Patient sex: M
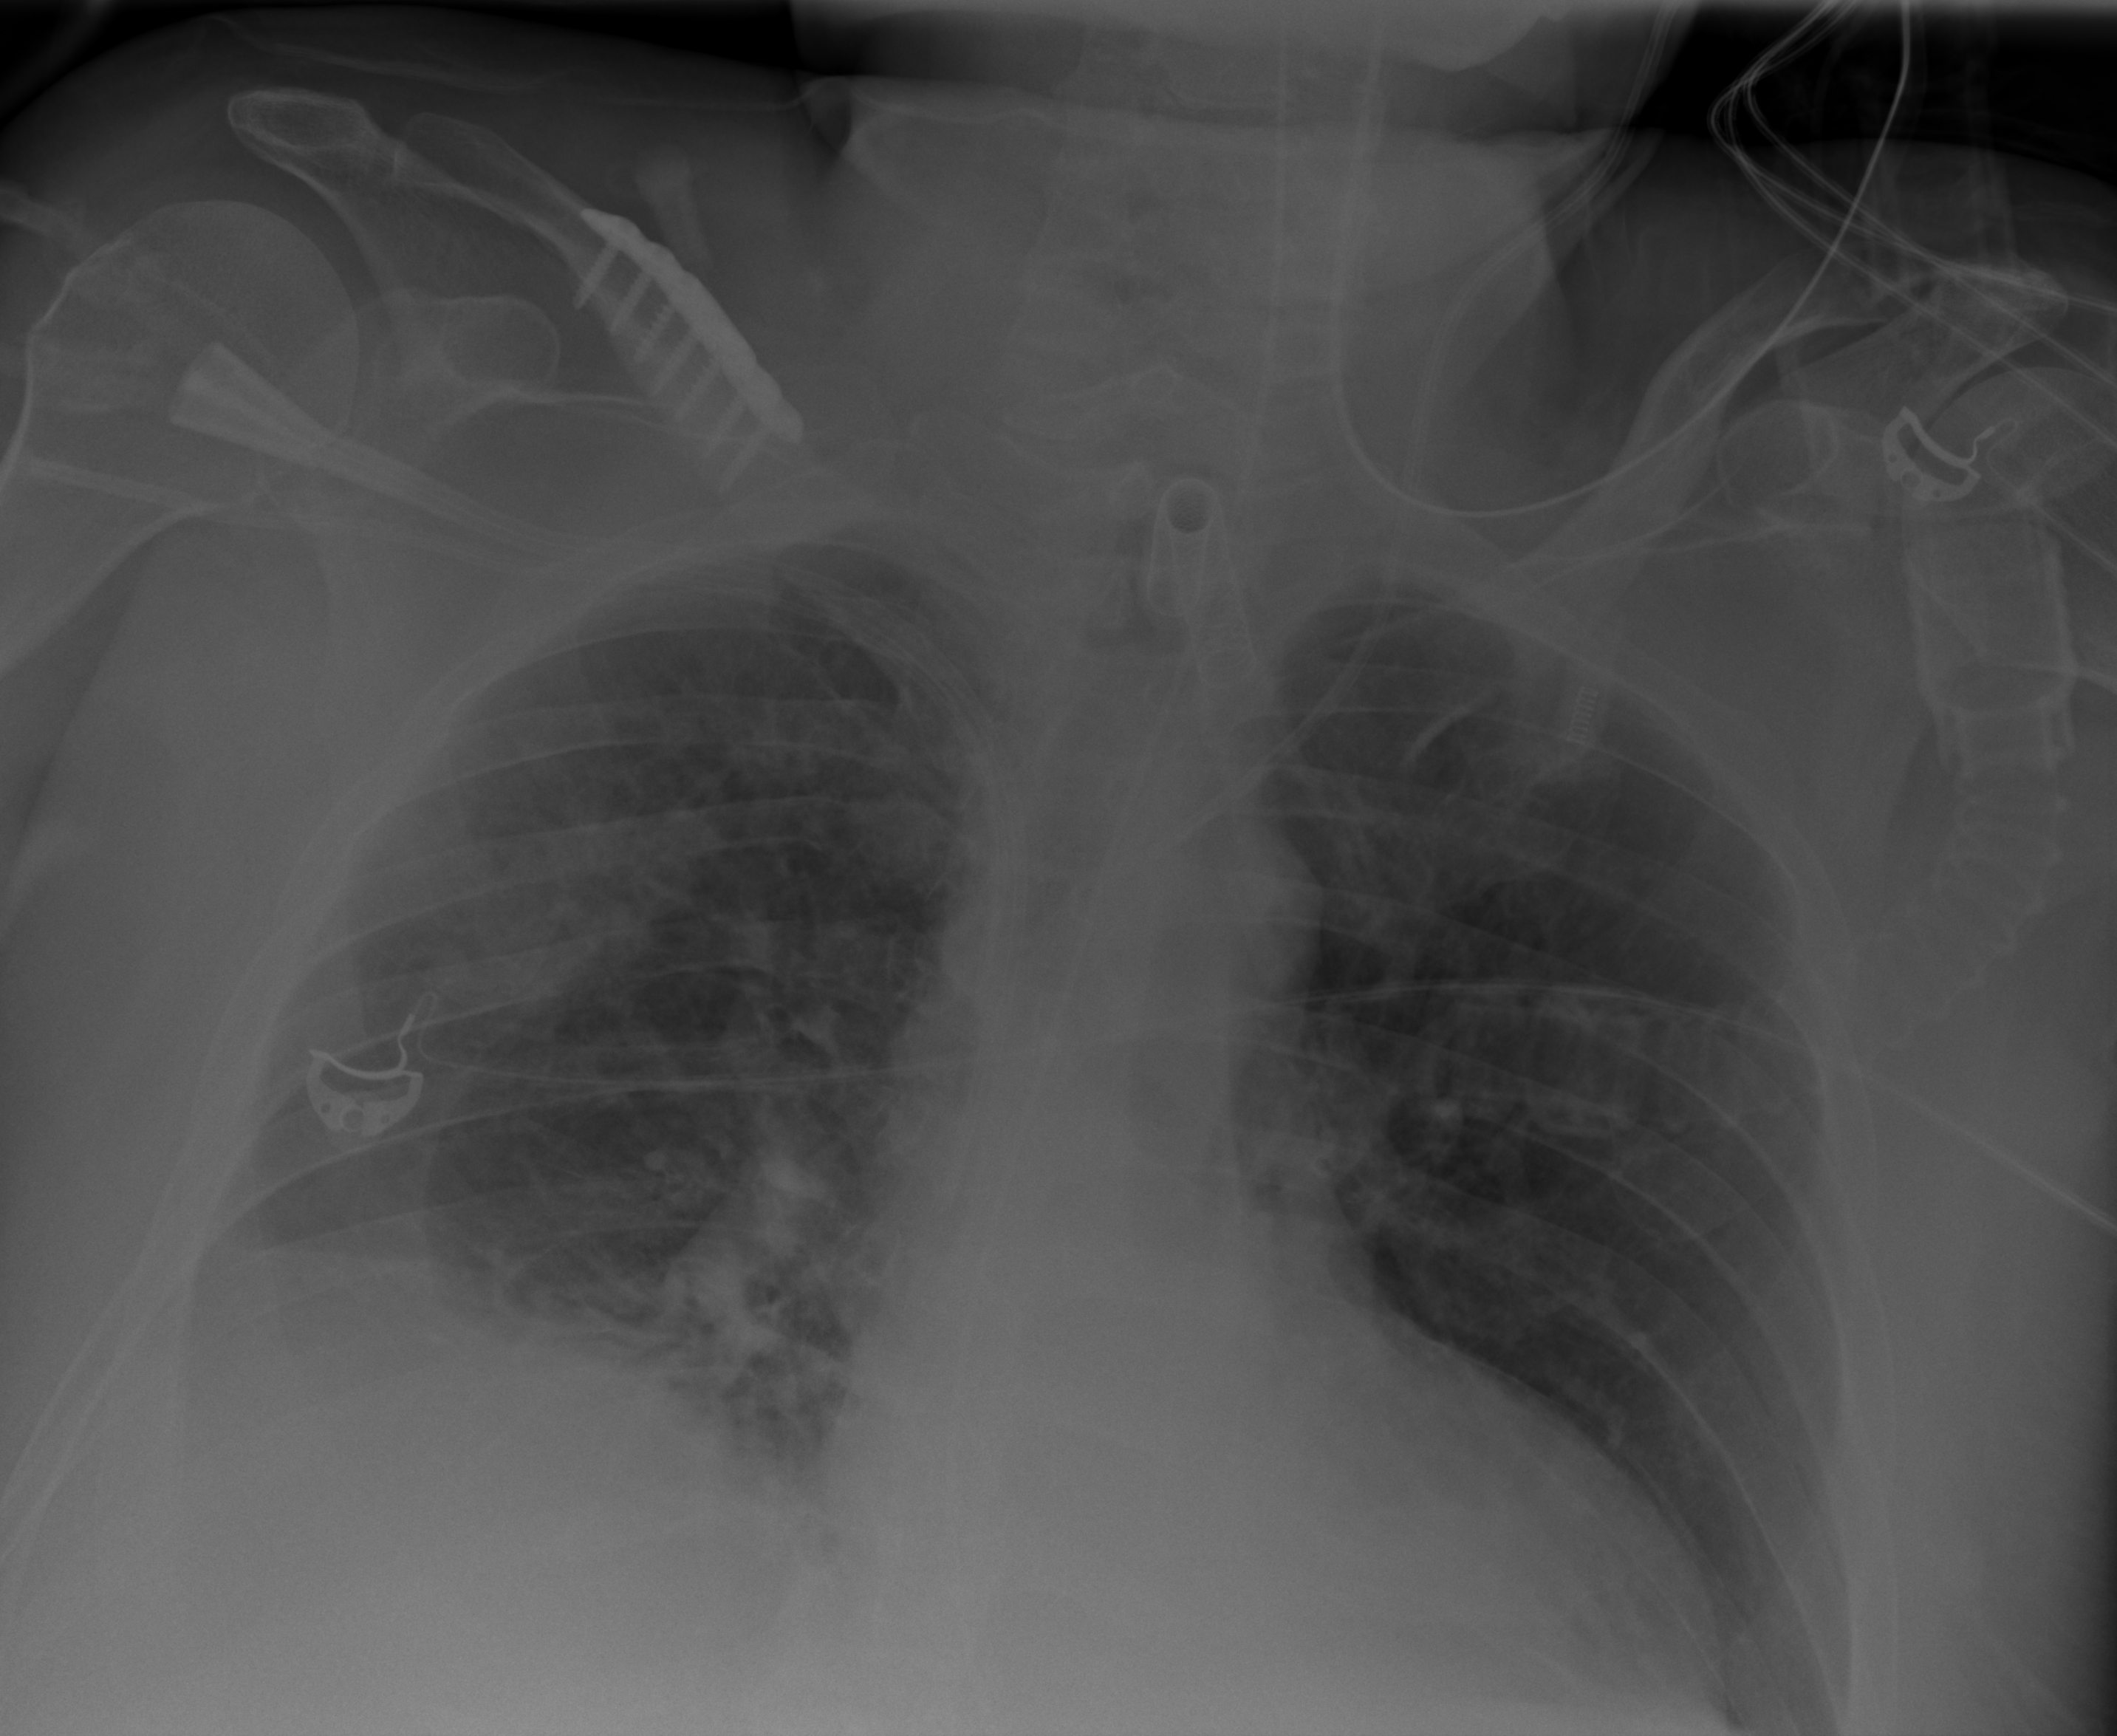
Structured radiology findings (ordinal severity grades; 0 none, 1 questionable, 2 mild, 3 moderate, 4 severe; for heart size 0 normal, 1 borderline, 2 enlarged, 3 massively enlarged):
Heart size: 0
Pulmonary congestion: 0
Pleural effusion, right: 2
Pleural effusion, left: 0
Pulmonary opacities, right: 0
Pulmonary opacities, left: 0
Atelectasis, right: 2
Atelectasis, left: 0